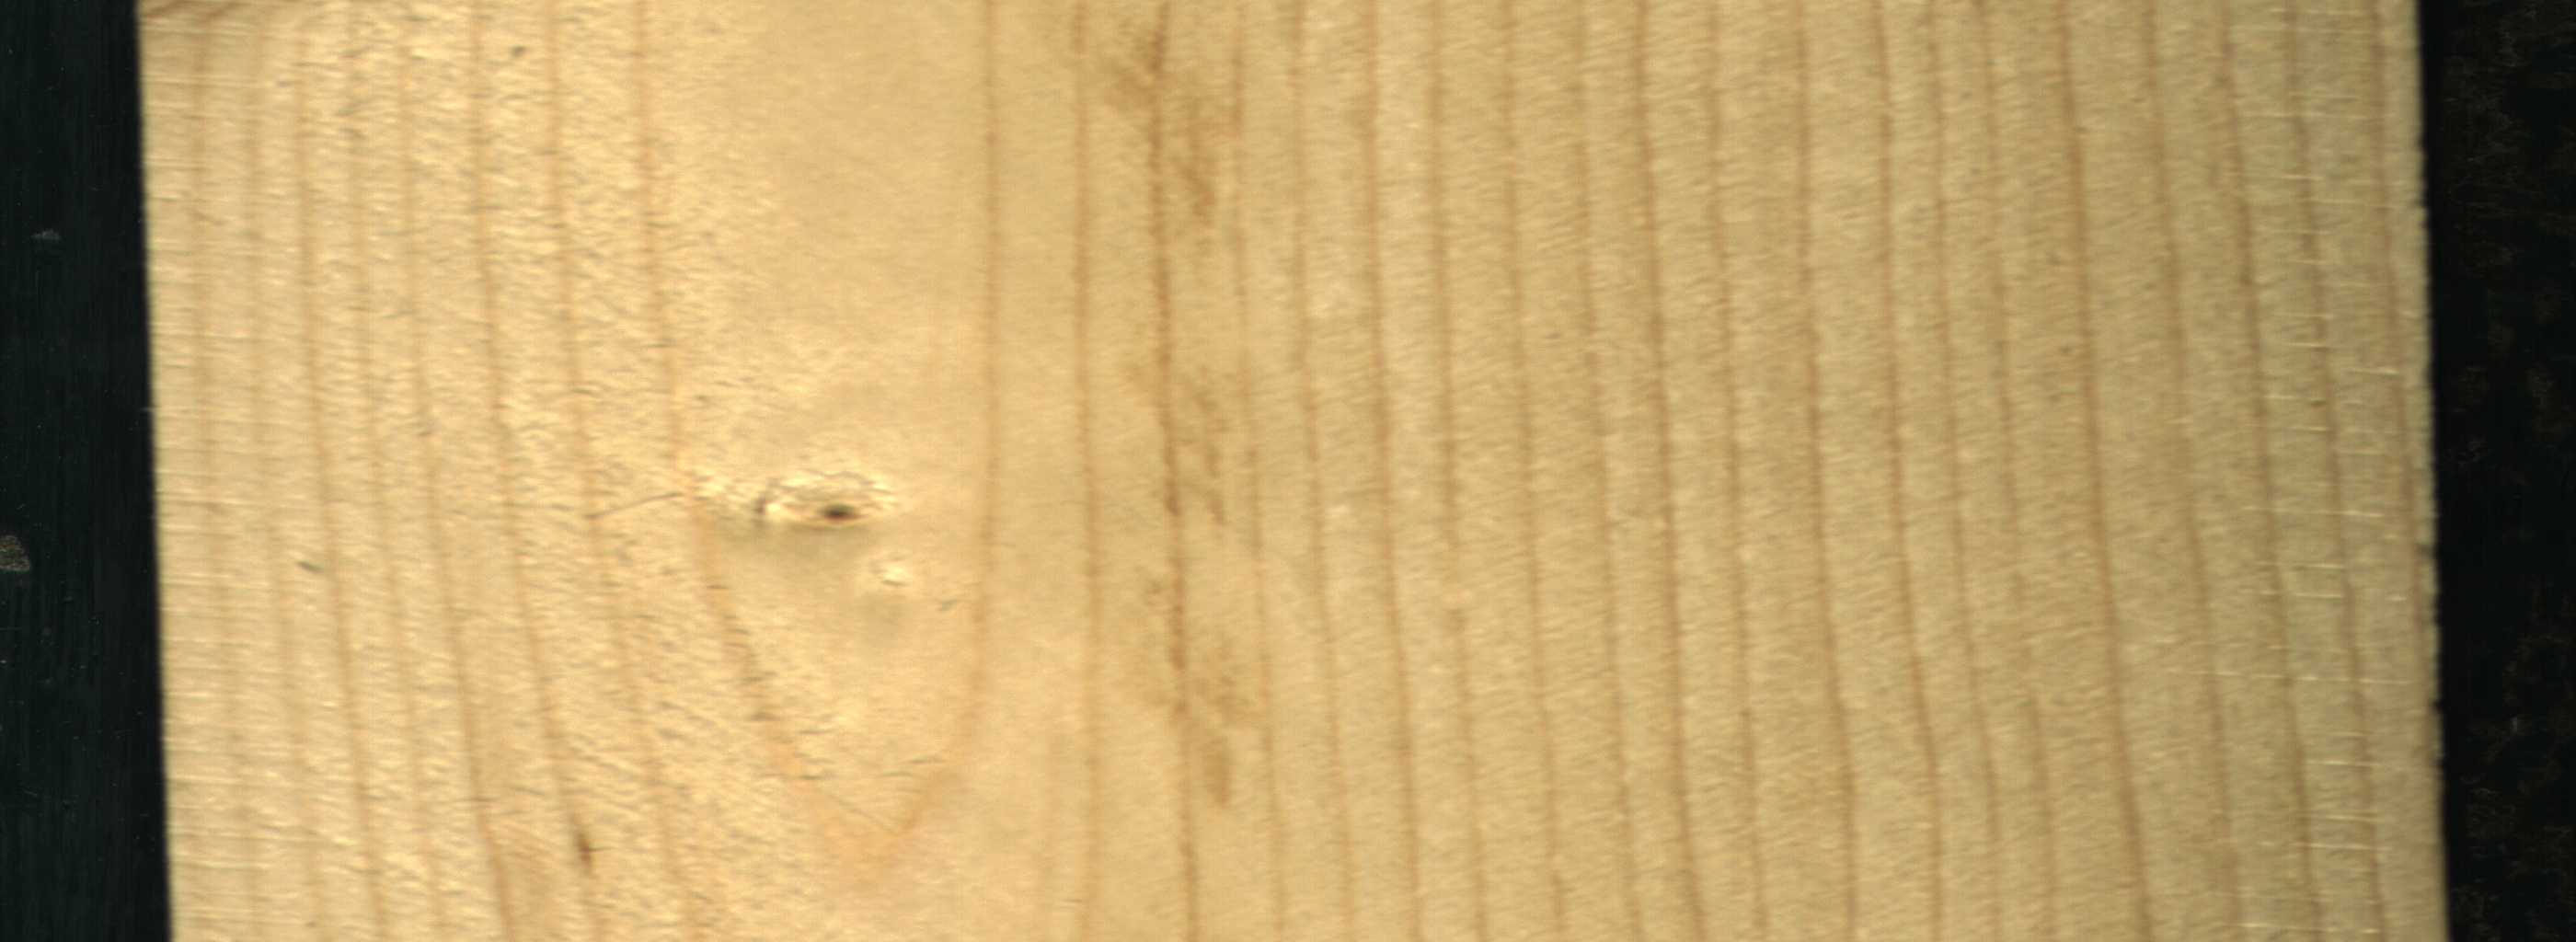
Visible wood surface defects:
Live_Knot